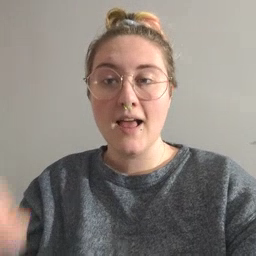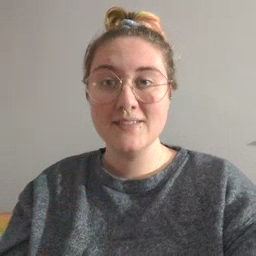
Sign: carrot